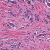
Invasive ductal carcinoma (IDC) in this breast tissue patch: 1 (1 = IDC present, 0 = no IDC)